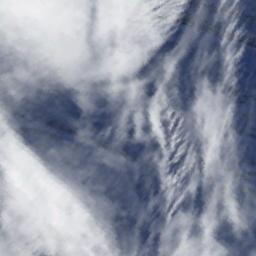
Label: cloud